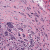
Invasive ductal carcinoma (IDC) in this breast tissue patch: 1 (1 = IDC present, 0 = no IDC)